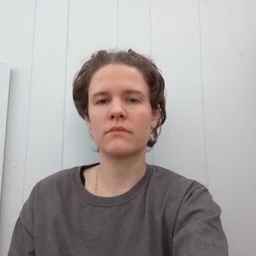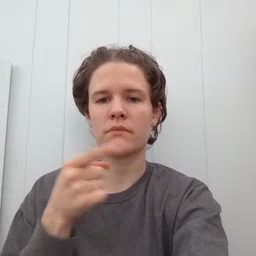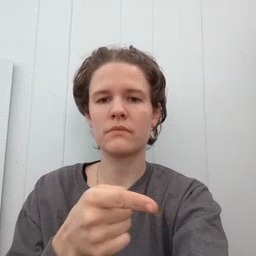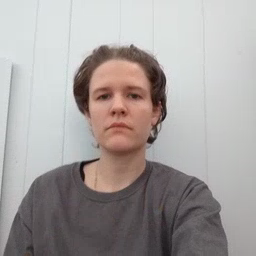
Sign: there